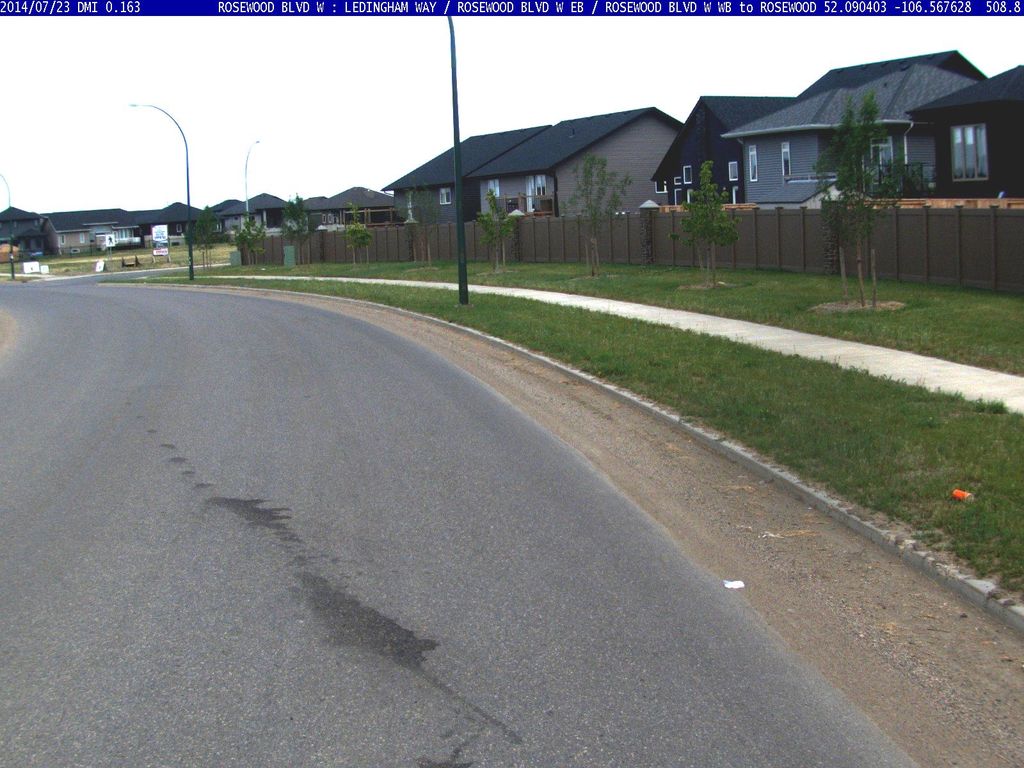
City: saskatoon